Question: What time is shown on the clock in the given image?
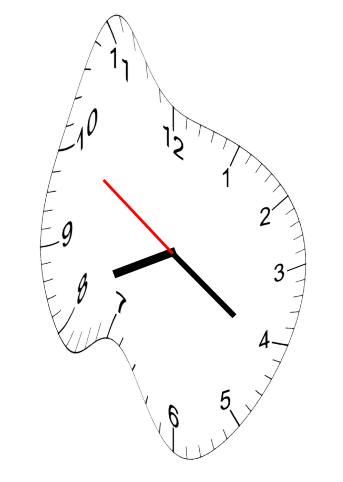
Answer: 08:20:50